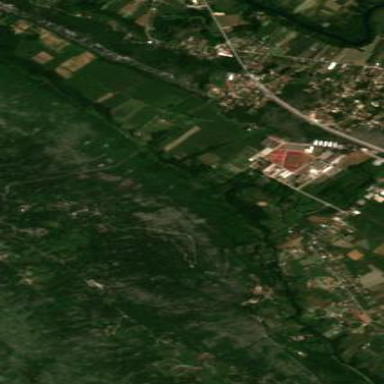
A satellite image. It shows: Military base.